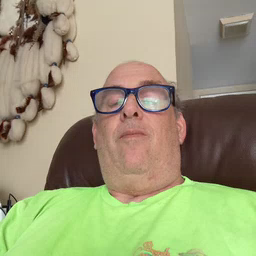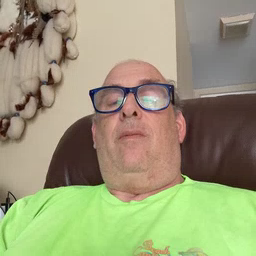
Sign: horse